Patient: sex F, age 59
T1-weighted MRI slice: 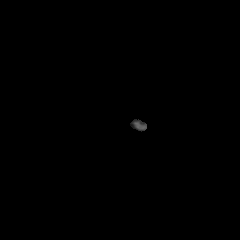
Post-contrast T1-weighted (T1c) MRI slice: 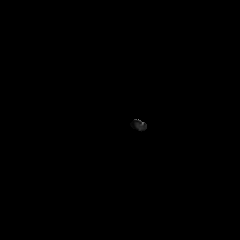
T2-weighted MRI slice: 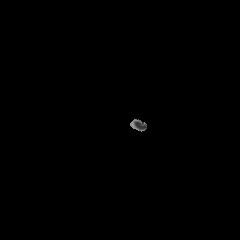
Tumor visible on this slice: no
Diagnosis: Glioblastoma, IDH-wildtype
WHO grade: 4